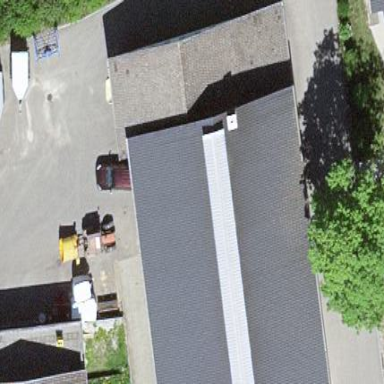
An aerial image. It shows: Stable.